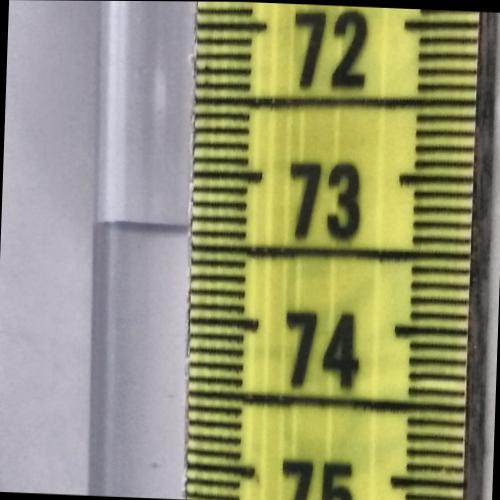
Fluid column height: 73.4 cm